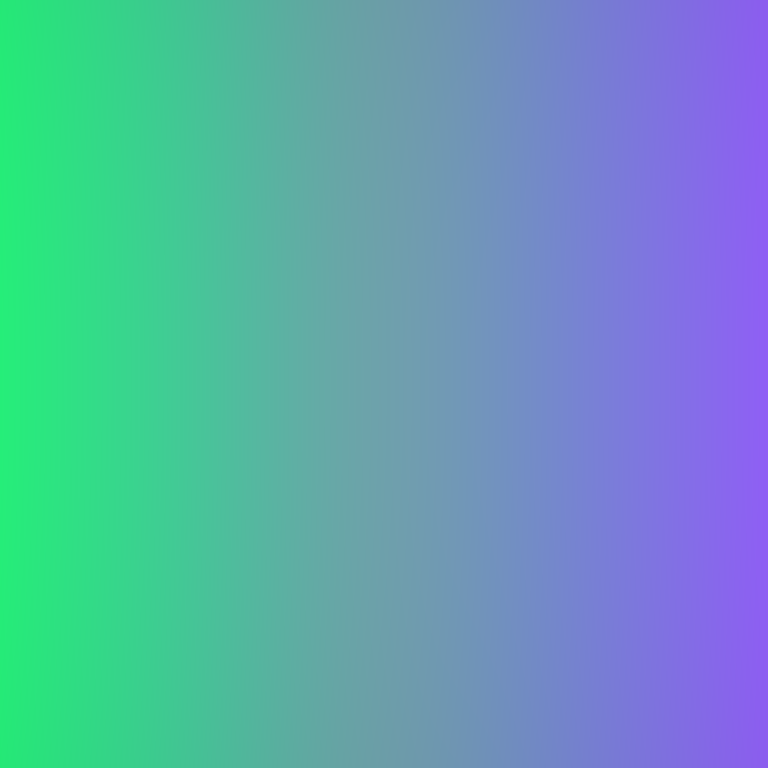
Abstract light effect, smooth gradient from vibrant green to soft purple, calm atmosphere, diffuse light, no room, no furniture, no objects.